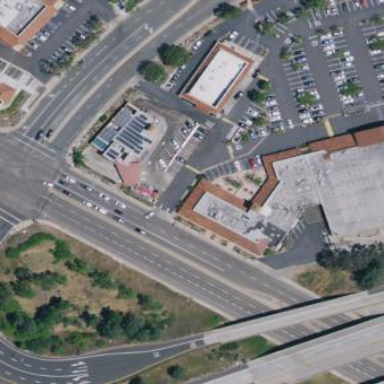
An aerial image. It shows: Commercial building.